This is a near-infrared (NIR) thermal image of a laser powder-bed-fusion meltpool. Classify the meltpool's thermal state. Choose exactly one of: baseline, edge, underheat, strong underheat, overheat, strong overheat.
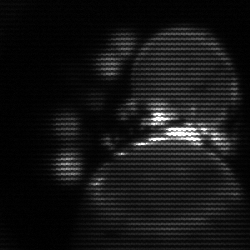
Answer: edge